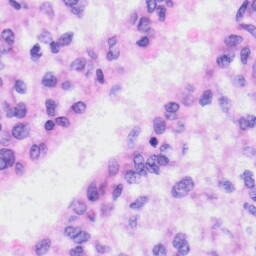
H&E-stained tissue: Liver